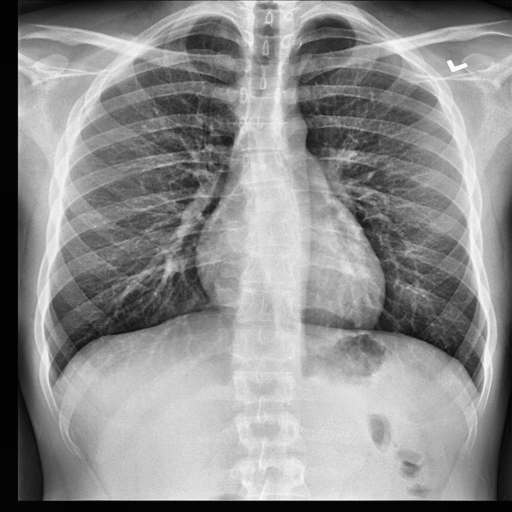
Finding: NORMAL